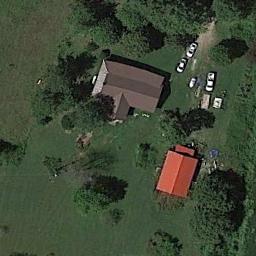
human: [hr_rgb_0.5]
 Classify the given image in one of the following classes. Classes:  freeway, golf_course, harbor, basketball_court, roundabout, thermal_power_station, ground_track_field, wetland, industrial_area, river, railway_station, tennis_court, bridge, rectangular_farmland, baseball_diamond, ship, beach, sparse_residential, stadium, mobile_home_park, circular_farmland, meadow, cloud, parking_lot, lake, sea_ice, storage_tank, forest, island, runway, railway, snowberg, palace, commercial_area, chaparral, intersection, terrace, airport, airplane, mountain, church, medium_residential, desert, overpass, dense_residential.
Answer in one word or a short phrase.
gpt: sparse_residential